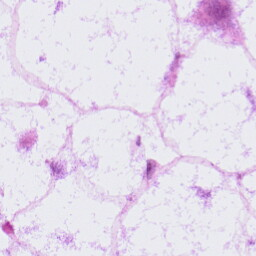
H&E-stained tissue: LymphNode